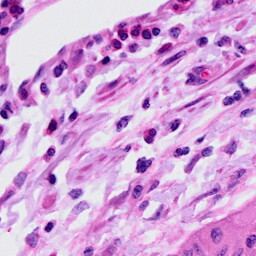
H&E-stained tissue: Cervix